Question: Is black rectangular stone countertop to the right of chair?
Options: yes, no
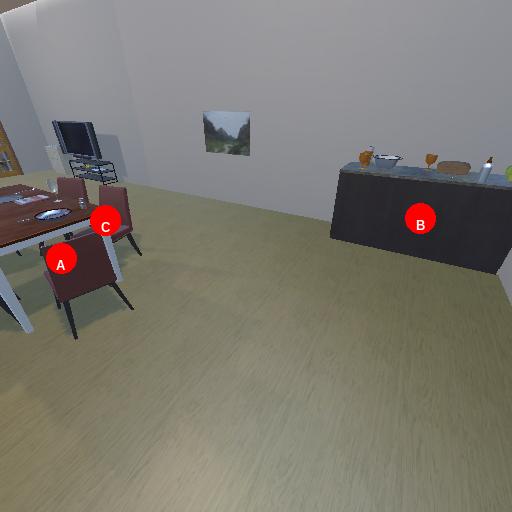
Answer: yes